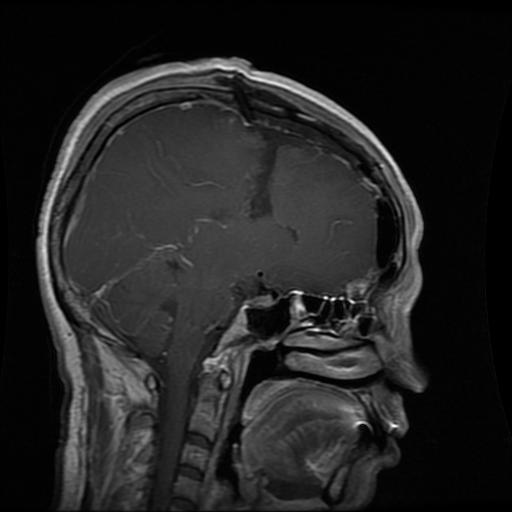
Label: glioma